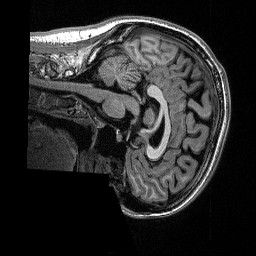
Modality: T1w
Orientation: sagittal
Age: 21
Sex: female
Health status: healthy
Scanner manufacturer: siemens
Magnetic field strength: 1.5 T
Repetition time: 2.73 s
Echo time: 0.00357 s